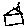
Label: house